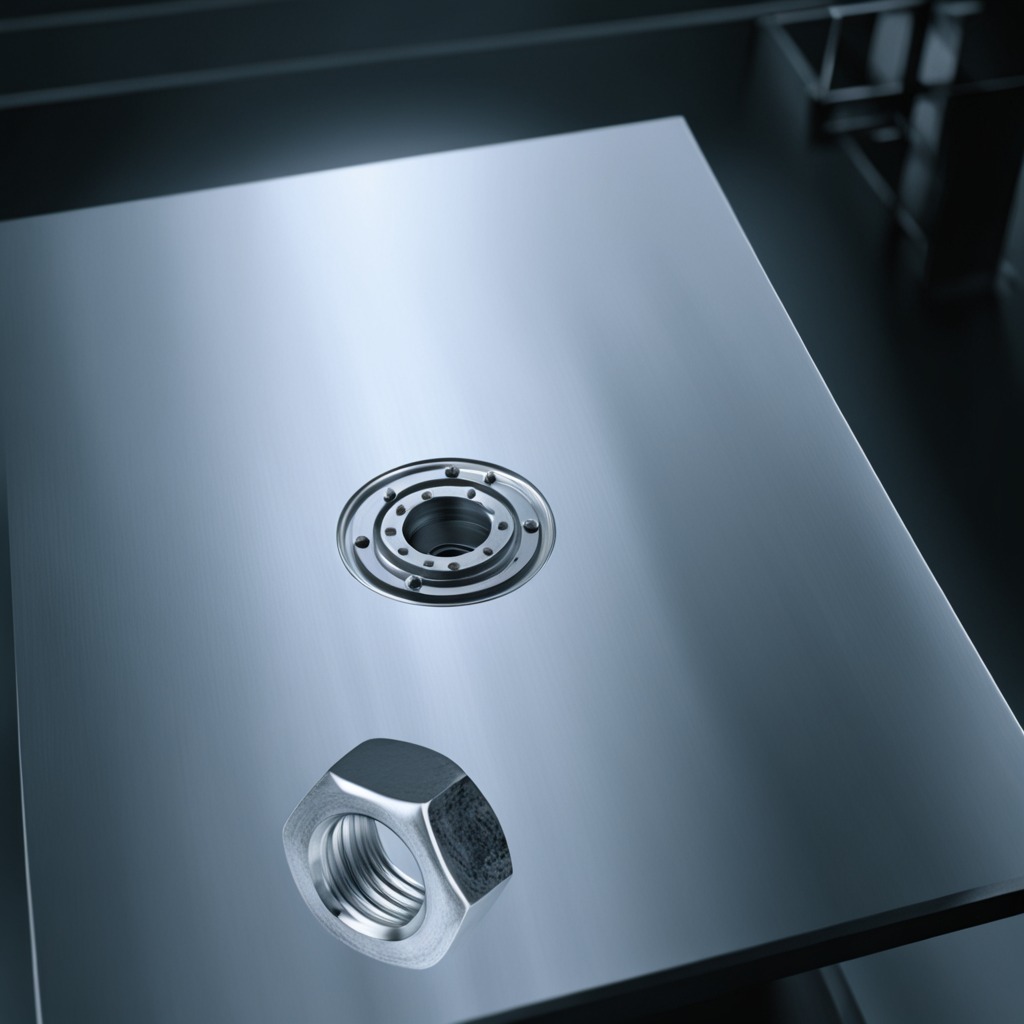
A metal nut is lying on a metal table in a machine shop under fluorescent lights.